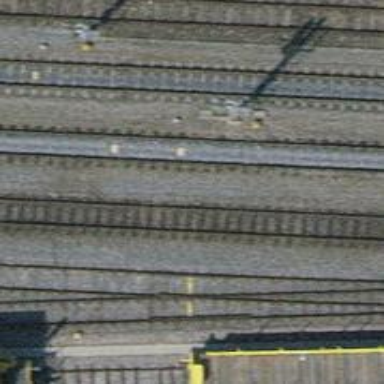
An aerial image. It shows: Railway signal.